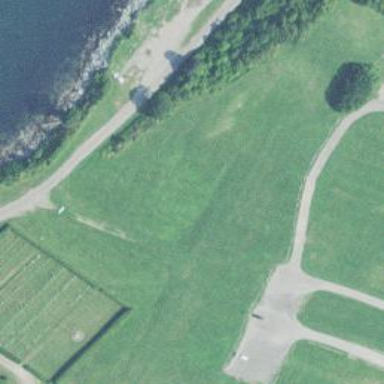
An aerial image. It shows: Dog park with grassy surface.